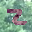
Label: 2